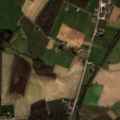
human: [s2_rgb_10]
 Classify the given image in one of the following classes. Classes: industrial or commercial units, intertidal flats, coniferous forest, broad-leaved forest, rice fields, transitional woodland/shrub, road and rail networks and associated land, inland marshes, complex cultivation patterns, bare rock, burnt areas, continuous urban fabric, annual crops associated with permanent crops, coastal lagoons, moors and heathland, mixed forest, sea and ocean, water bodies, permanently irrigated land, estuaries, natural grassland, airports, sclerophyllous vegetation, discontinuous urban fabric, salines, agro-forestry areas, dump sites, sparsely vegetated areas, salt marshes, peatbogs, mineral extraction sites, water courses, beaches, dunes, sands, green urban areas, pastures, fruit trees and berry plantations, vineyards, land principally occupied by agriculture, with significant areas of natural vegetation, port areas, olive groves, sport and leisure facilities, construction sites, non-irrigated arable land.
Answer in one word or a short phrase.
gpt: discontinuous urban fabric, pastures, complex cultivation patterns, broad-leaved forest